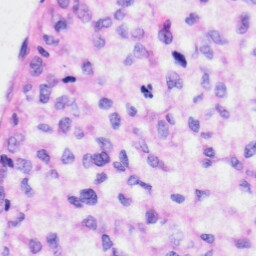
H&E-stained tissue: Liver